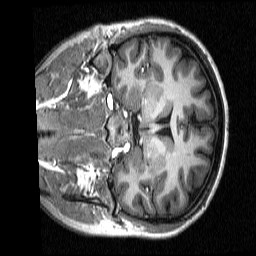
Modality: T1w
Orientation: coronal